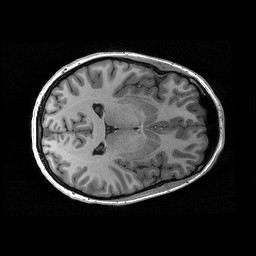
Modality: T1w
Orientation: coronal